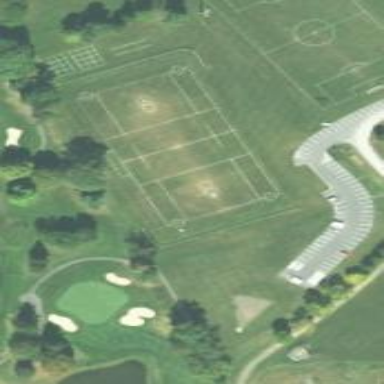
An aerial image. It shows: Soccer pitch for leisureland activities.